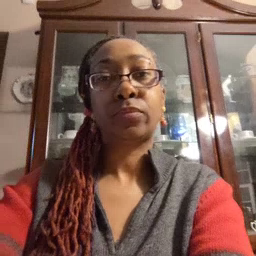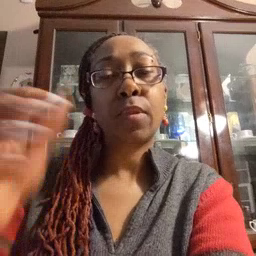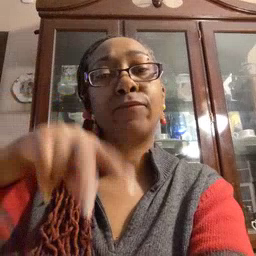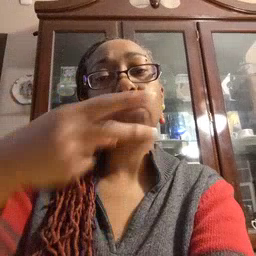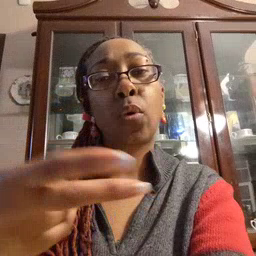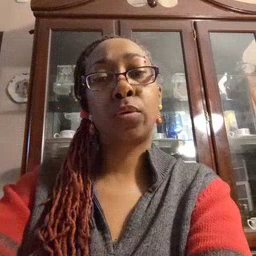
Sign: fall